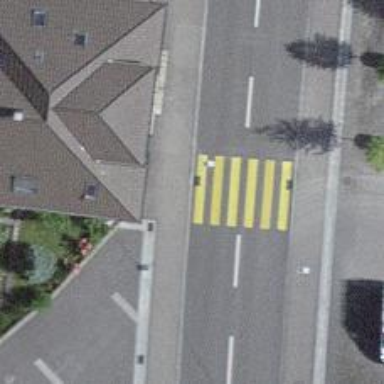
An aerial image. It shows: Zebra crossing on footway.